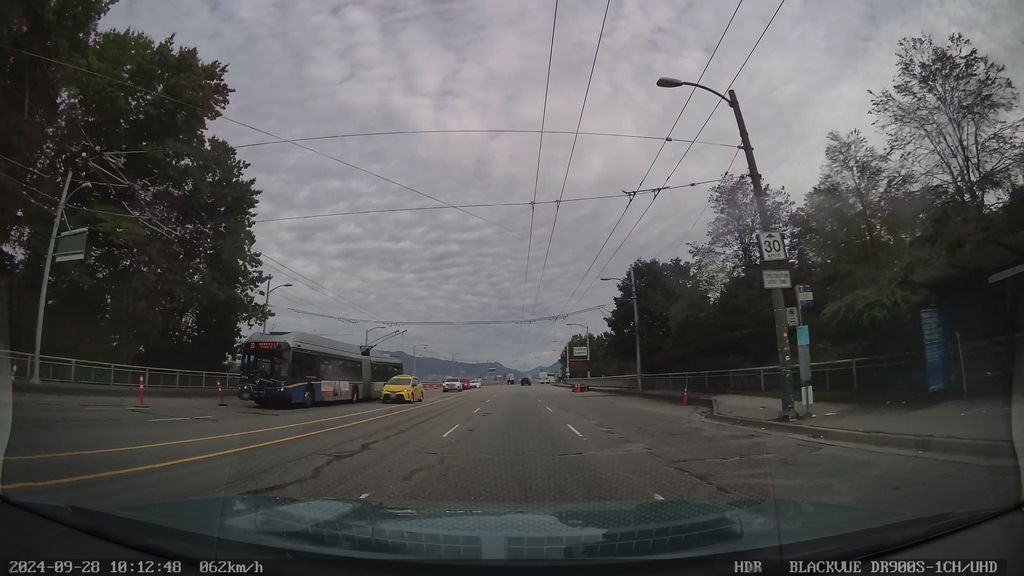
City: vancouver